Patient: sex M, age 57
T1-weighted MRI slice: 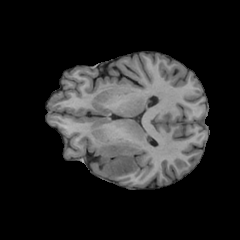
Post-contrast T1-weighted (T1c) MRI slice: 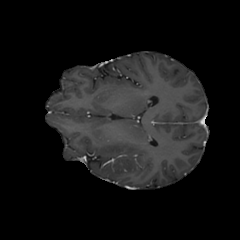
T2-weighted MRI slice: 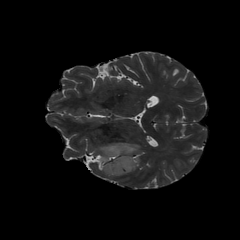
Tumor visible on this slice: yes
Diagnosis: Astrocytoma, IDH-wildtype
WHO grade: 2